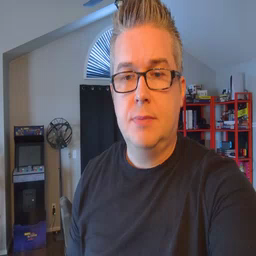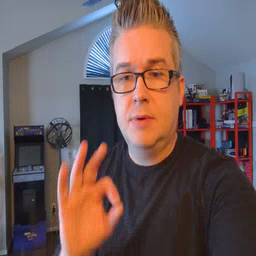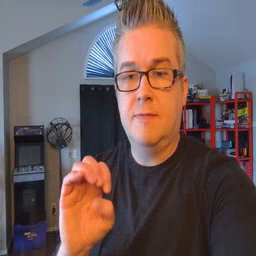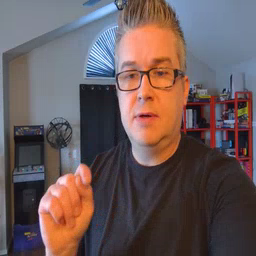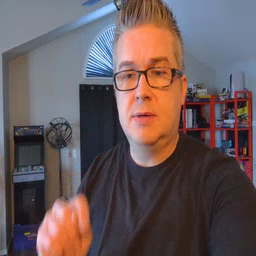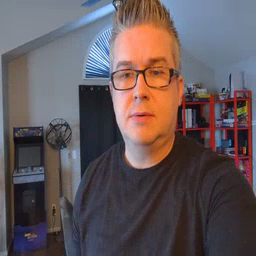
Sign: feet